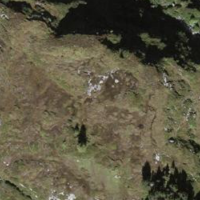
EUNIS habitat code: 26
Species observed at this site:
Kalmia procumbens